Field crop: maize
Growth stage: 1
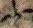
Species: atriplex